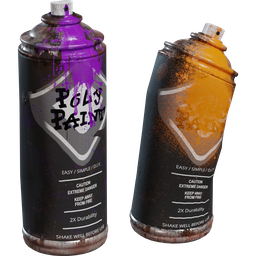
Label: tools